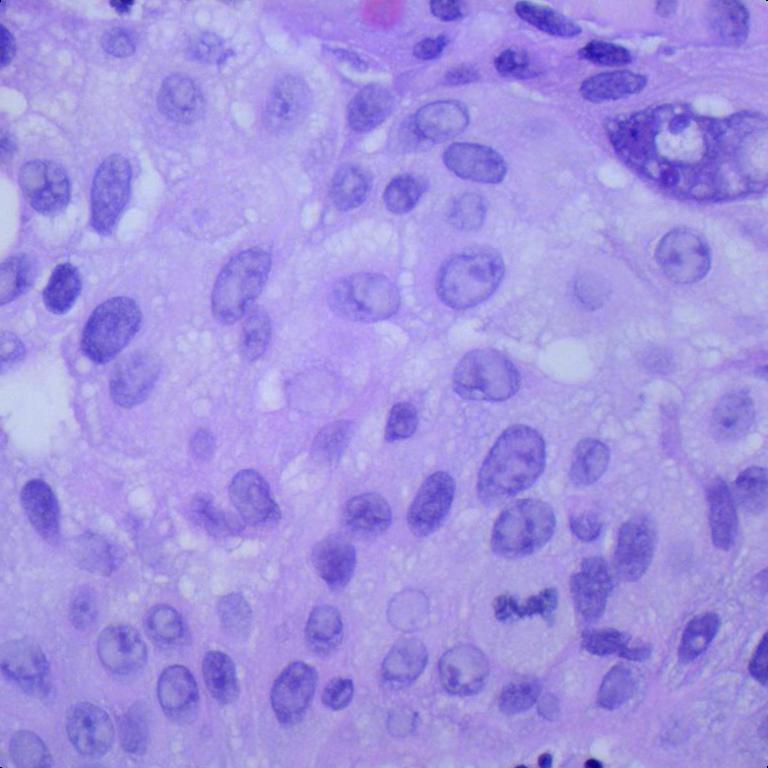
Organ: lung
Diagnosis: squamous carcinomas